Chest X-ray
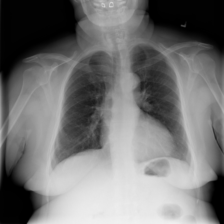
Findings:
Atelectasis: negative
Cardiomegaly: negative
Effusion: negative
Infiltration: negative
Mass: negative
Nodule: positive
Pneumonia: negative
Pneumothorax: negative
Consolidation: negative
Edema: negative
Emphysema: negative
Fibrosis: negative
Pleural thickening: negative
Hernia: negative